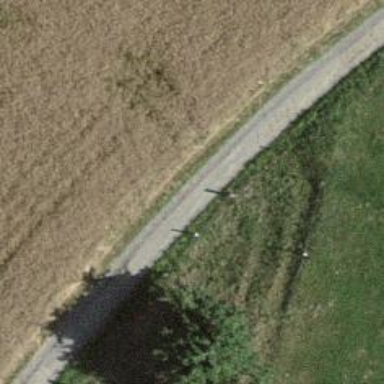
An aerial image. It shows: Gravel track.